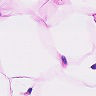
Metastatic tissue present: no